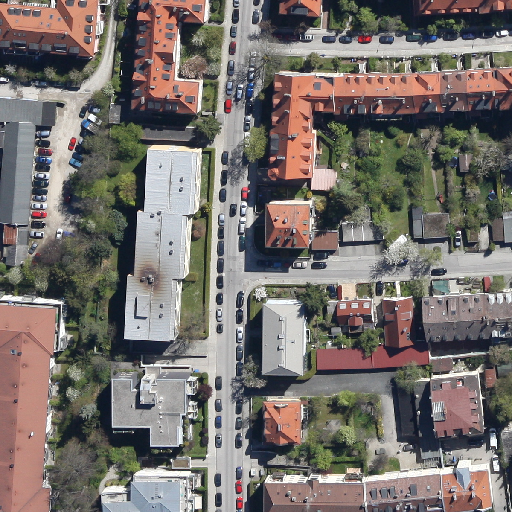
Referring expression: car driving on the road